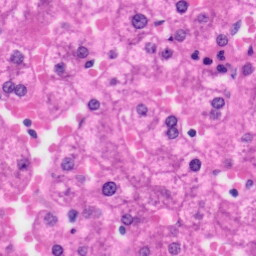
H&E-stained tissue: Liver